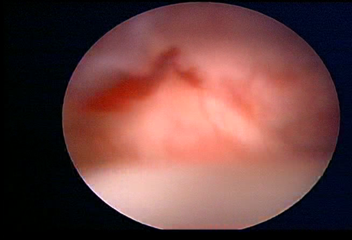
Modality: WLC
Class: Normal mucosa
Bladder cancer association: No